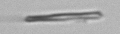
Label: fiber